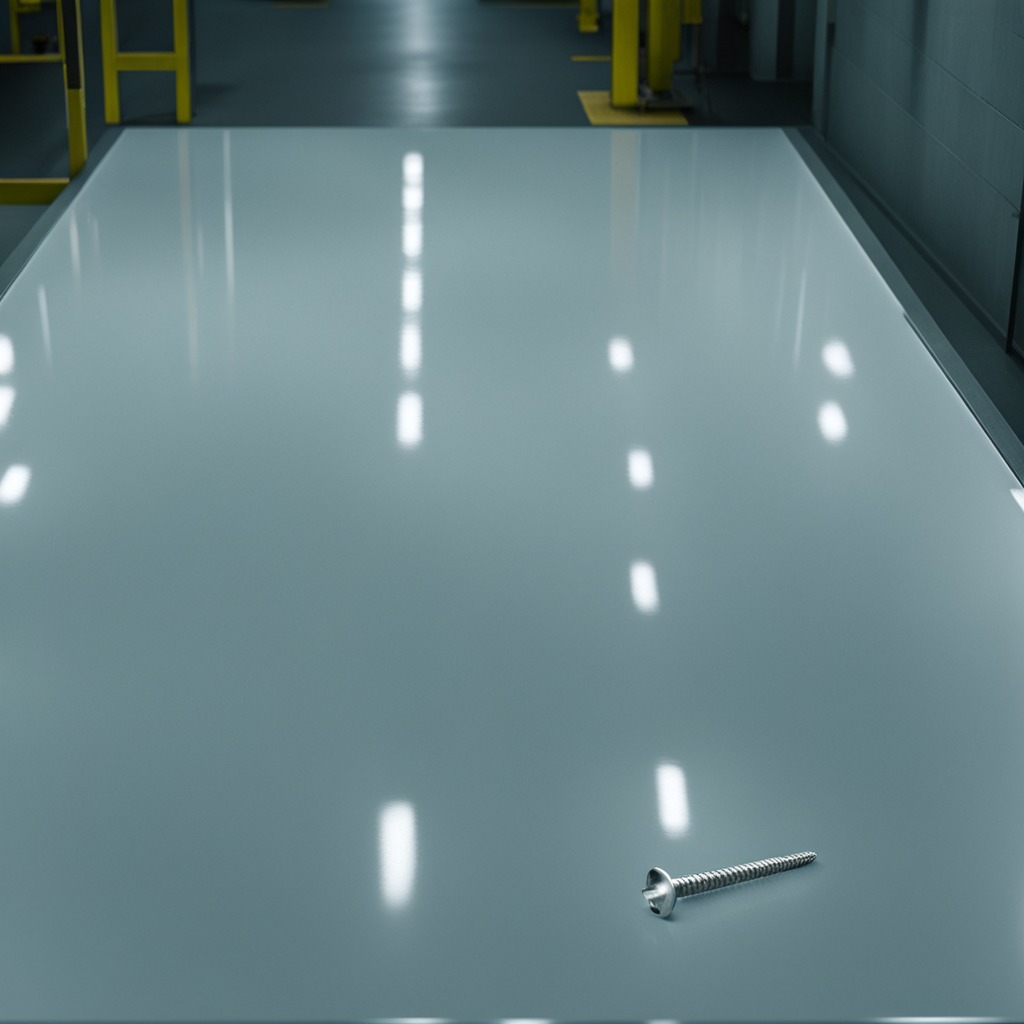
A metal screw is lying on the table.